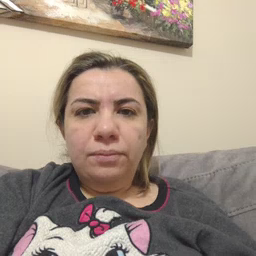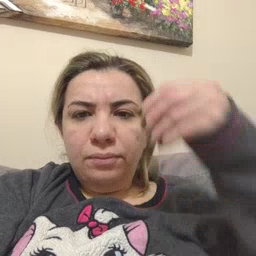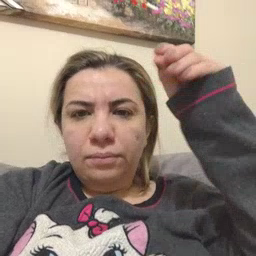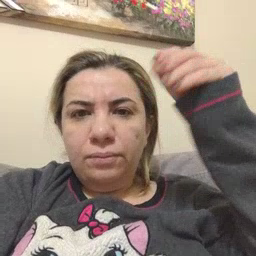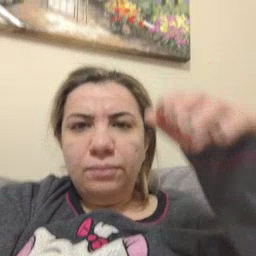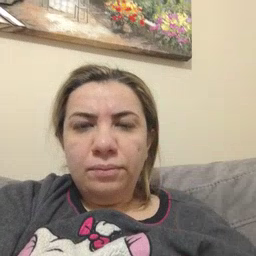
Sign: store